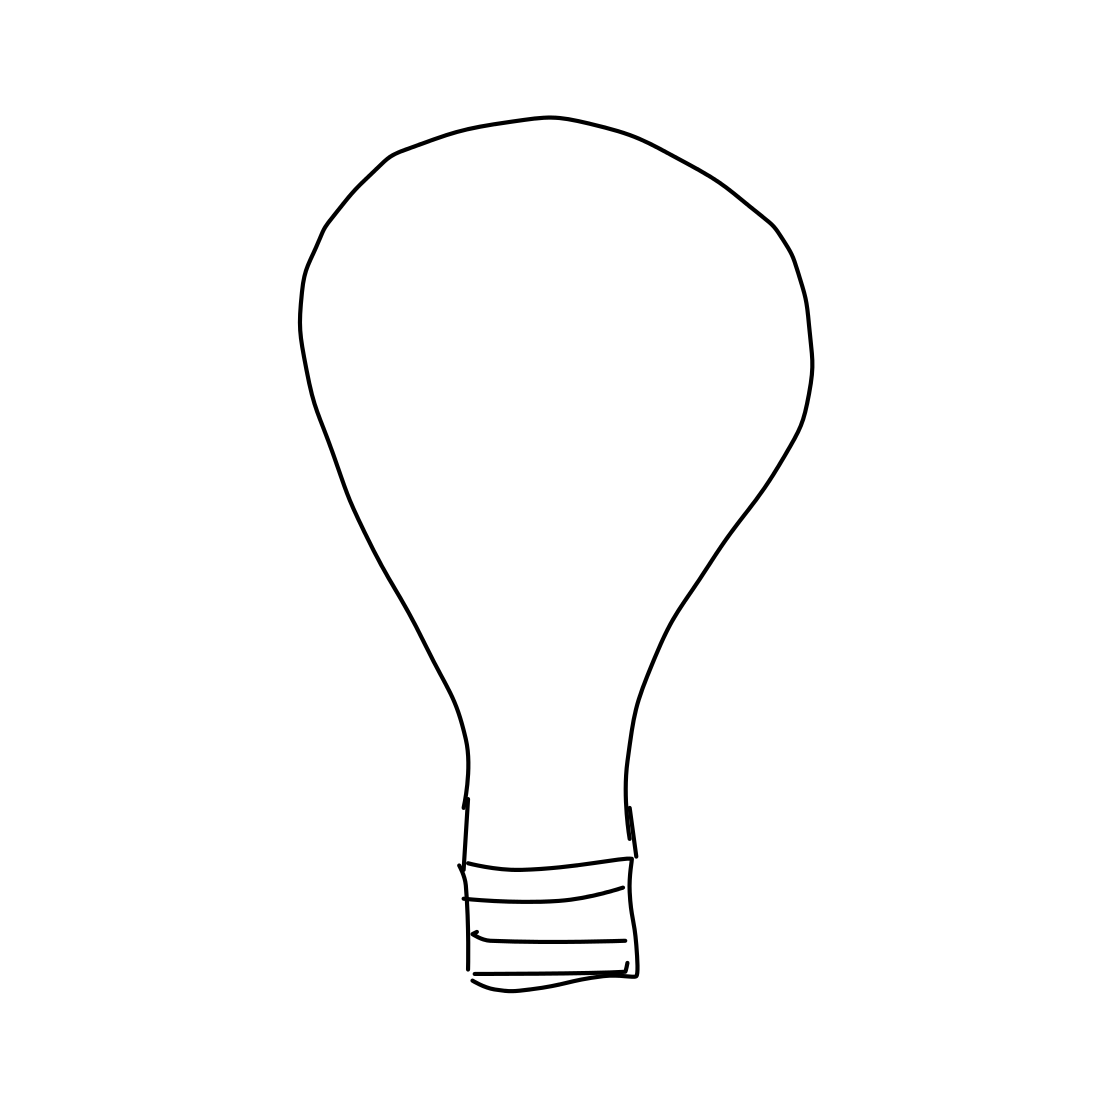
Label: lightbulb